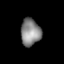
Tissue: lung
Cell type: Endothelial cells
Senescence score: 0.5779
Nuclear area (px): 526
Mean DAPI intensity: 134.325